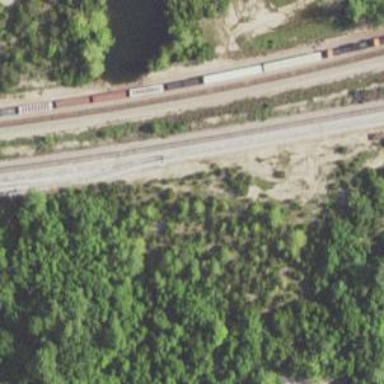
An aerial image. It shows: Railway siding with rails.